Question: I don't have any coding related problem. I've a small doubt here related to mysql database. Below i've attached an image. I've inserted some records into database. For example totally 40 records i've inserted into mysql database. Some records deleted by the users. Problem is if i insert a new record (auto id is 41) its insert a record into middle of the another two rows. You can see my image below three row is there (7, 41 and 40). Why 41st record is inserted between 7 & 40 ? Why 41st record not inserted after 40th id?

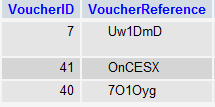
Answer: SQL doesn't guarantee and order unless you specifically ask for one with an 'ORDER BY' clause. If you want your rows in 'VoucherID' order specify 'ORDER BY VoucherID' in your 'SELECT':
'''
SELECT * from MyTable ORDER BY VoucherID
'''